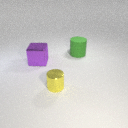
large purple metal cube to the left of small yellow metal cylinder